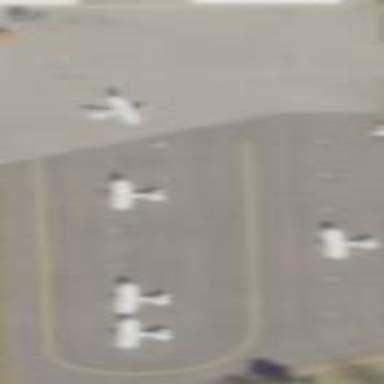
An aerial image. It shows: Apron at the airport with asphalt surface.